Question: I need to make a JTable where each "cell" has a variety of separate data to display. I need to show, for each item, both as a percent of total and a dollar value, a target value, actual value, projected value, and the difference between any of the three. The attached image was done in Excel, but shows what I'm trying to produce in a JTable.

To make things even more interesting, other than the target and actual value rows, all other rows are selectable by the user at run time. As in they can choose what rows to display by selecting options within my program. I'll need to be able to customize cell shading, font and text format on a subcell-by-subcell basis, and I'll also need to vary borders, row heights and column widths throughout the table.
I've not started coding this yet as I'm contemplating different methods. I'm looking for feedback from others as to which approach to take, or if there are other options I should consider.
Option 1 - Just use a single JTable with a custom data model, but otherwise stay as close as possible to the default cell renderers and cell editors, and get fancy with boarders and formatting of each cell to mimic the intended look-n-feel. The data model would handle the translation from the row, column provided by the JTable and what item/value each cell actually corresponds to.
Option 2 - Use a JTable as the cell editor for each cell within the JTable (a table within a table).
Option 3 - Write my own custom cell renderer using a variety of labels and text fields.
Option 4 - Are there any pre-written components that offer the kind of flexibility I'm looking for I should consider?
Thoughts on the best approach to take appreciated.
Thanks.
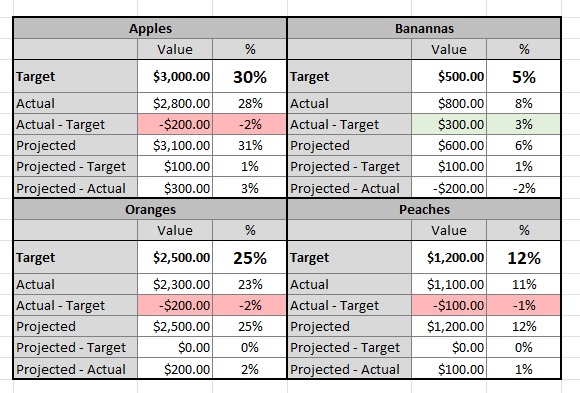
Answer: I'm going with Option 2A - thank, Gilbert. The code below and image attached are a proof-of-concept. Formatting is rudimentary at the moment but as a demonstration project it works.
'''
package tableTest;
import java.awt.BorderLayout;
import java.awt.Color;
import java.awt.Component;
import java.awt.Dimension;
import java.awt.EventQueue;
import java.awt.FlowLayout;
import java.awt.Font;
import java.awt.GridLayout;
import java.awt.event.ActionEvent;
import java.text.DecimalFormat;
import javax.swing.BorderFactory;
import javax.swing.BoxLayout;
import javax.swing.JButton;
import javax.swing.JComponent;
import javax.swing.JFrame;
import javax.swing.JLabel;
import javax.swing.JPanel;
import javax.swing.JScrollPane;
import javax.swing.JTable;
import javax.swing.SwingConstants;
import javax.swing.table.DefaultTableCellRenderer;
import javax.swing.table.DefaultTableModel;
import javax.swing.table.TableColumnModel;
/** Listener interface between data and TableDataModel to keep things in sync. */
interface DataNotifier {
void update();
}
class Grid {
JFrame frame;
/** Data array in Row,Col array order */
MyData[][] myData;
Double totalValue = <PHONE>.89d; // just a hack for demonstration purposes
public Double getTotalValue() {
return totalValue;
}
/** Constructor */
public Grid() {
MyData[][] myData1 = {
{new MyData(0.060, 0.052, 0.058, "Red", "Square", this), new MyData(0.040, 0.038, 0.040, "Red", "Circle", this), new MyData(0.045, 0.045, 0.045, "Red", "Triangle", this), new MyData(0.080, 0.084, 0.081, "Red", "Octagon", this)},
{new MyData(0.160, 0.142, 0.172, "Blue", "Square", this), new MyData(0.120, 0.135, 0.123, "Blue", "Circle", this), new MyData(0.000, 0.000, 0.000, "Blue", "Triangle", this), new MyData(0.060, 0.050, 0.052, "Blue", "Octagon", this)},
{new MyData(0.080, 0.072, 0.079, "Green", "Square", this), new MyData(0.010, 0.023, 0.011, "Green", "Circle", this), new MyData(0.090, 0.120, 0.099, "Green", "Triangle", this), new MyData(0.110, 0.105, 0.110, "Green", "Octagon", this)},
{new MyData(0.000, 0.000, 0.000, "Pink", "Square", this), new MyData(0.080, 0.065, 0.078, "Pink", "Circle", this), new MyData(0.030, 0.010, 0.028, "Pink", "Triangle", this), new MyData(0.035, 0.060, 0.024, "Pink", "Octagon", this)},
};
myData = myData1;
initialize();
}
/** Initialize console */
private void initialize() {
final int ROW_HEIGHT = 24;
frame = new JFrame("Grid Window");
frame.setDefaultCloseOperation(JFrame.DISPOSE_ON_CLOSE);
frame.setSize(800, 800);
frame.setLayout(new BorderLayout());
frame.setLocationRelativeTo(null);
Font defaultFont = javax.swing.UIManager.getDefaults().getFont("Label.font");
// Add a control panel - allows us to initiate a change in the data.
JPanel controlPanel = new JPanel();
controlPanel.setLayout(new BoxLayout(controlPanel, BoxLayout.X_AXIS));
JButton action1 = new JButton("Increase Total Value");
action1.addActionListener(this::action1ButtonPressed);
controlPanel.add(action1);
frame.add(controlPanel, BorderLayout.NORTH);
JPanel tablePanel = new JPanel();
tablePanel.setLayout(new GridLayout(4, 4));
for (int r = 0; r < 4; r++) {
for (int c = 0; c < 4; c++) {
// cellPanel represents one of our "cells" in tabelPanel - it encloses the table, header and super-header
JPanel cellPanel = new JPanel();
cellPanel.setLayout(new BorderLayout());
cellPanel.setBorder(BorderFactory.createMatteBorder(1, 1, 1, 1, Color.black));
// Create the super-header that is the title for each cell's data
JLabel cellLabel = new JLabel(myData[r][c].getColor() + " " + myData[r][c].getShape());
cellLabel.setFont(defaultFont.deriveFont(Font.BOLD));
cellLabel.setHorizontalAlignment(SwingConstants.CENTER);
cellLabel.setPreferredSize(new Dimension(102, ROW_HEIGHT));
cellLabel.setMinimumSize(new Dimension(102, ROW_HEIGHT));
// Add to cellPanel
cellPanel.add(cellLabel, BorderLayout.NORTH);
// Create the table
MyTableModel cellDataModel = new MyTableModel(myData[r][c], this);
myData[r][c].setOurDataModel(cellDataModel); // Gives myData a link to the TableModel for data change notifications
MyCellRenderer cellRender = new MyCellRenderer();
JTable cellTable = new JTable(cellDataModel);
cellTable.setDefaultRenderer(Object.class, cellRender);
cellTable.getTableHeader().setMinimumSize(new Dimension(102, ROW_HEIGHT));
cellTable.setRowHeight(ROW_HEIGHT);
cellTable.setAutoResizeMode(JTable.AUTO_RESIZE_OFF);
cellTable.setMinimumSize(new Dimension(102, ROW_HEIGHT));
TableColumnModel tcm = cellTable.getColumnModel();
tcm.getColumn(0).setPreferredWidth(120);
tcm.getColumn(1).setPreferredWidth(80);
tcm.getColumn(2).setPreferredWidth(80);
tcm.getColumn(0).setMinWidth(120);
tcm.getColumn(1).setMinWidth(80);
tcm.getColumn(2).setMinWidth(80);
cellTable.setFillsViewportHeight(true);
// Since we're not putting the table into a scroll pane, we need to explicitly add the header
// or it won't show. We'll use another panel for this.
JPanel dataPanel = new JPanel();
dataPanel.setLayout(new BorderLayout());
// Add the header
dataPanel.add(cellTable.getTableHeader(), BorderLayout.NORTH);
// Add the table
dataPanel.add(cellTable, BorderLayout.CENTER);
// Add dataPanel to the cell panel
cellPanel.add(dataPanel, BorderLayout.CENTER);
// Add cellPanel to the tablePlanel
tablePanel.add(cellPanel);
}
}
// We now have a panel with our home-made grid - add it to a scroll pane
JScrollPane spTable = new JScrollPane(tablePanel);
spTable.setHorizontalScrollBarPolicy(JScrollPane.HORIZONTAL_SCROLLBAR_ALWAYS);
spTable.setVerticalScrollBarPolicy(JScrollPane.VERTICAL_SCROLLBAR_ALWAYS);
frame.add(spTable, BorderLayout.CENTER);
}
public void show() {
frame.setVisible(true);
}
/** Pressing the button just increases TotalValue by 50% - just for demo reasons. */
private void action1ButtonPressed(ActionEvent ae) {
totalValue *= 1.5;
System.out.println("New value = " + Double.toString(totalValue));
updateData();
}
/** Initiate a data update
* <p>
* This tells each data object that the data has changed, which in turn tells each
* TableModel which then tells the corresponding table.
*/
private void updateData() {
for (int r = 0; r < 4; r++) {
for (int c = 0; c < 4; c++) {
myData[r][c].update();
}
}
}
/** Custom cell renderer */
private class MyCellRenderer extends DefaultTableCellRenderer {
DecimalFormat currencyFormatter = new DecimalFormat("$#,###.00");
DecimalFormat percentFormatter = new DecimalFormat("0.0%");
protected MyCellRenderer() {
super();
}
@Override
public Component getTableCellRendererComponent(JTable table, Object value, boolean isSelected, boolean hasFocus,
int row, int column) {
// First, adjust the value
String newValue;
if (column == 0) {
newValue = (String) value;
} else if (column == 1) {
newValue = currencyFormatter.format(value);
} else {
newValue = percentFormatter.format(value);
}
// Call super
JComponent c = (JComponent) super.getTableCellRendererComponent(table, newValue, isSelected, hasFocus, row, column);
JLabel cl = (JLabel) c;
// Adjust formatting
switch (column) {
case 0:
// row header
cl.setBackground(Color.LIGHT_GRAY);
cl.setHorizontalAlignment(SwingConstants.LEFT);
break;
case 1:
// value column
cl.setBackground(Color.white);
cl.setHorizontalAlignment(SwingConstants.RIGHT);
break;
case 2:
cl.setBackground(Color.white);
cl.setHorizontalAlignment(SwingConstants.CENTER);
break;
default:
// Something we don't expect
throw new IllegalArgumentException("column unexpected.");
}
return cl;
}
}
private class MyTableModel extends DefaultTableModel implements DataNotifier {
/** Reference to the source data */
MyData thisData;
/** Reference to the console app - implemented for future use */
Grid parent;
private static final String[] rowNames = {"Target", "Actual", "Actual - Target", "Projected", "Projected - Target", "Projected - Actual"};
private static final String[] columnNames = {"", "Value", "%"};
/** Constructor */
protected MyTableModel(MyData dataItem, Grid parent) {
super();
thisData = dataItem;
this.parent = parent;
}
/** TableModel's end of the listenr interface */
public void update() {
fireTableDataChanged();
}
@Override
public int getRowCount() {
return rowNames.length;
}
@Override
public int getColumnCount() {
return columnNames.length;
}
@Override
public String getColumnName(int column) {
return columnNames[column];
}
@Override
public Class<?> getColumnClass(int col) {
return String.class;
}
@Override
public boolean isCellEditable(int row, int column) {
return false;
}
@Override
public Object getValueAt(int row, int column) {
Double ret;
Double mult;
// Evaluate the column
switch (column) {
case 0:
// row header
return rowNames[row];
case 1:
// value column
mult = parent.getTotalValue();
break;
case 2:
mult = 1d;
break;
default:
// Something we don't expect
throw new IllegalArgumentException("column greater than 2");
}
// Evaluate the row
switch (row) {
case 0:
// Target
ret = thisData.getTargetPct() * mult;
break;
case 1:
// Actual
ret = thisData.getActualPct() * mult;
break;
case 2:
// Actual - Target
ret = (thisData.getActualPct() - thisData.getTargetPct()) * mult;
break;
case 3:
// Projected
ret = thisData.getPlanPct() * mult;
break;
case 4:
// Projected - Target
ret = (thisData.getPlanPct() - thisData.getTargetPct()) * mult;
break;
case 5:
// Projected - Actual
ret = (thisData.getPlanPct() - thisData.getActualPct()) * mult;
break;
default:
throw new IllegalArgumentException("row greater than our size");
}
return ret;
}
@Override
public void setValueAt(Object aValue, int row, int column) {
super.setValueAt(aValue, row, column);
}
}
/** Custom data object for our demo */
private class MyData {
Double pTarget;
Double pActual;
Double pPlan;
String color;
String shape;
Grid parent;
/** Data's end of the listener interface */
DataNotifier ourDataModel;
protected String getColor() {
return color;
}
protected void setColor(String color) {
this.color = color;
update();
}
protected String getShape() {
return shape;
}
protected void setShape(String shape) {
this.shape = shape;
update();
}
protected Double getTargetPct() {
return pTarget;
}
protected void setTargetPct(Double pTarget) {
this.pTarget = pTarget;
update();
}
protected Double getActualPct() {
return pActual;
}
protected void setActualPct(Double pActual) {
this.pActual = pActual;
update();
}
protected Double getPlanPct() {
return pPlan;
}
protected void setPlanPct(Double pPlan) {
this.pPlan = pPlan;
update();
}
protected DataNotifier getOurDataModel() {
return ourDataModel;
}
protected void setOurDataModel(DataNotifier ourDataModel) {
this.ourDataModel = ourDataModel;
}
protected MyData(Double pTarget, Double pActual, Double pPlan, String color, String shape, Grid parent) {
super();
this.pTarget = pTarget;
this.pActual = pActual;
this.pPlan = pPlan;
this.color = color;
this.shape = shape;
this.parent = parent;
}
/** Fire off an udpate to the listener */
protected void update() {
if (ourDataModel != null) ourDataModel.update();
}
}
} // END OF GRID
public class TableTest {
public static void main(String[] args) {
EventQueue.invokeLater(new Runnable() {
@Override
public void run() {
Grid runwindow = new Grid();
runwindow.show();
}
});
}
}
'''
And an image
<URL>

Thanks.